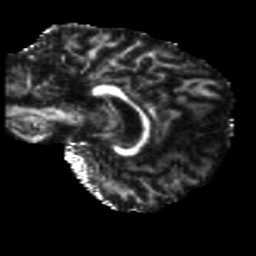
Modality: FA
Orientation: sagittal
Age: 42
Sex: male
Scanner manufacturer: siemens
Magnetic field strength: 3 T
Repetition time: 5.25 s
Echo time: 0.08 s